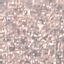
Land use / land cover class: Residential